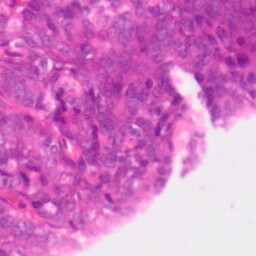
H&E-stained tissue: Colon